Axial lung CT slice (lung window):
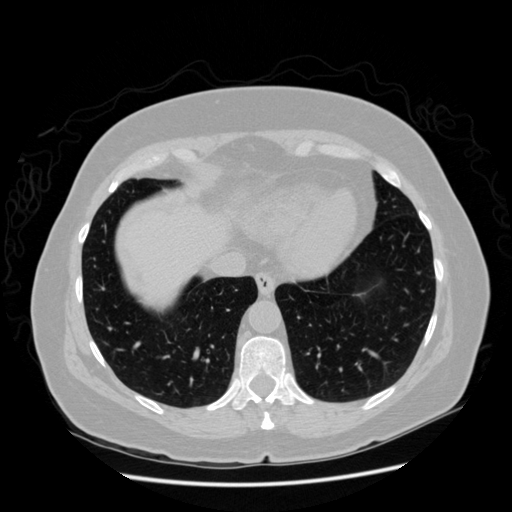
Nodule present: no